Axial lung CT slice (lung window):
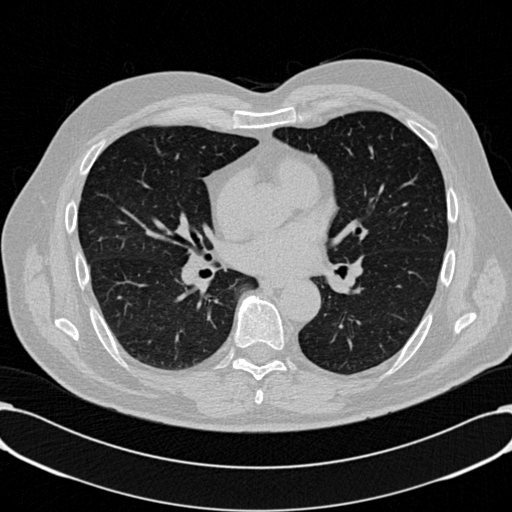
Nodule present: no